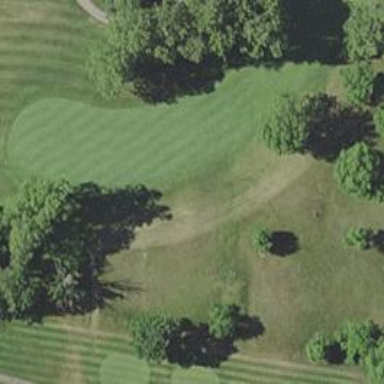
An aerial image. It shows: View of golf hole.